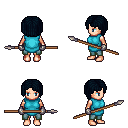
a pixel art fantasy rpg character, female body template, human, light skin, teal tunic, teal pants, raven pageboy hairstyle, metal gloves, spear, four views (front, back, left, right), 2x2 character sprite sheet, small pixel art, hard edges, no anti-aliasing